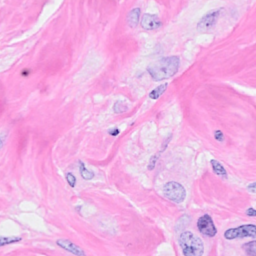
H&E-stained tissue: Breast